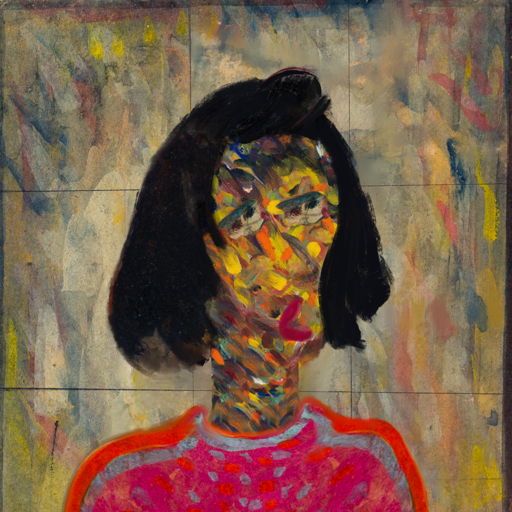
Background: GypsyMother, Head And Neck Side: An_Impression, Face Side: Pipe, Bust: Sisters, Hair Side: Mosgoul, Head Accessory: Blank, Second Necklace: Blank, Necklace: Blank, Baby: Blank